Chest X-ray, AP view. Patient: 39 years old, sex M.
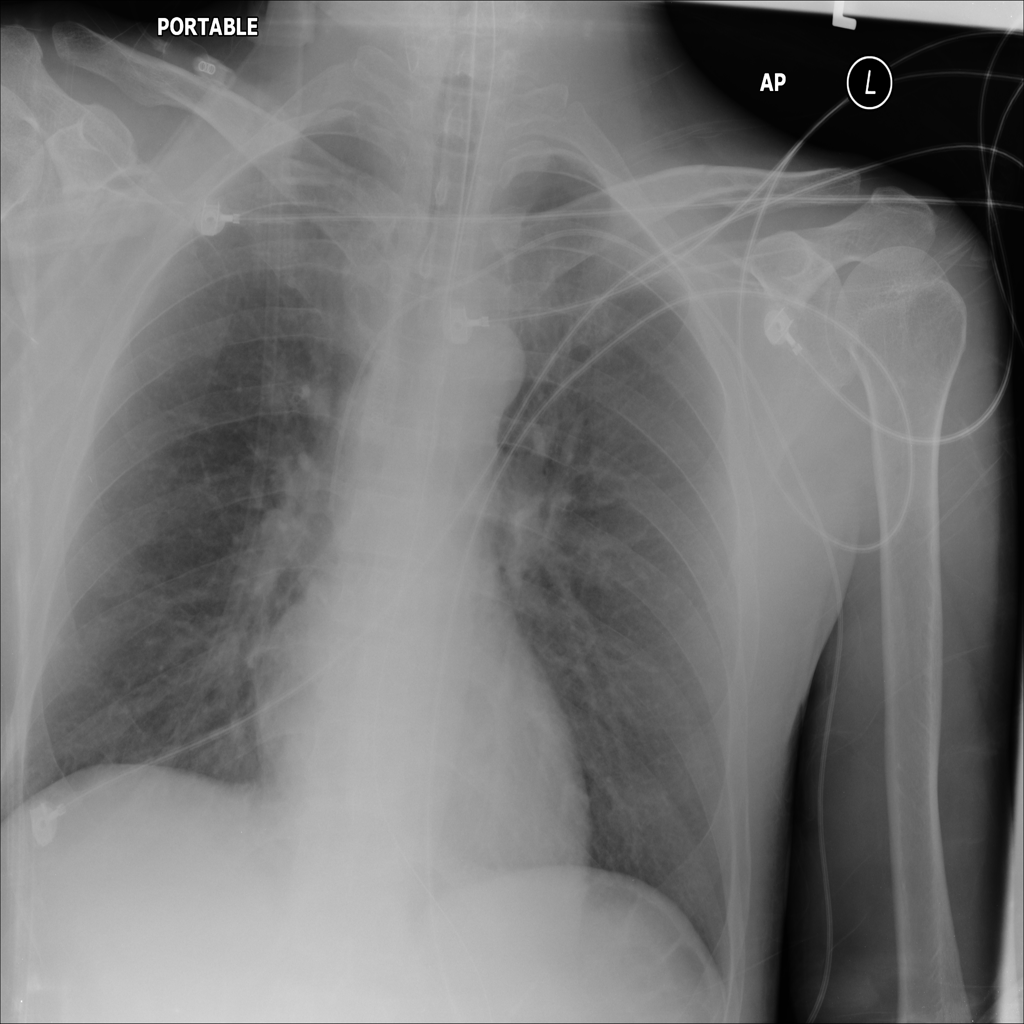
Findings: No Finding